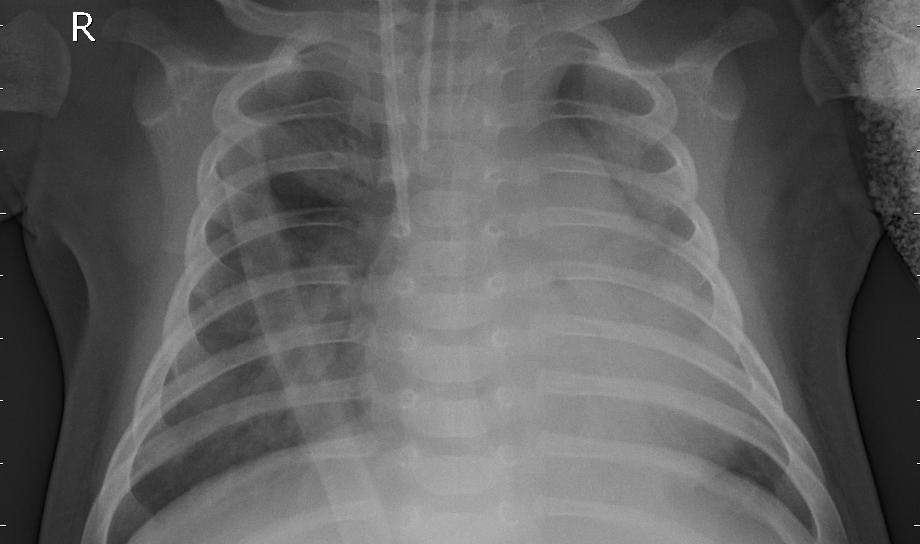
Diagnosis: PNEUMONIA